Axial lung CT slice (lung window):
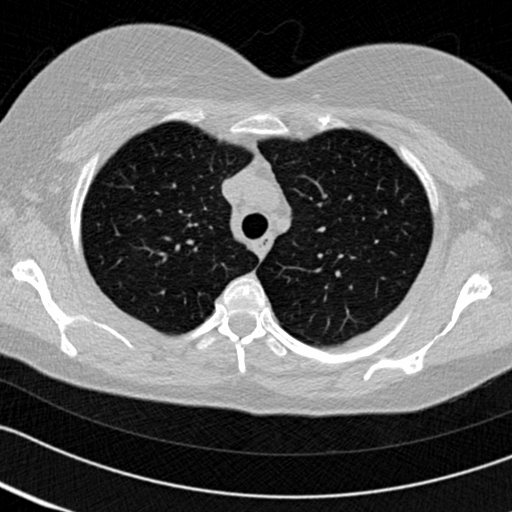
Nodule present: no